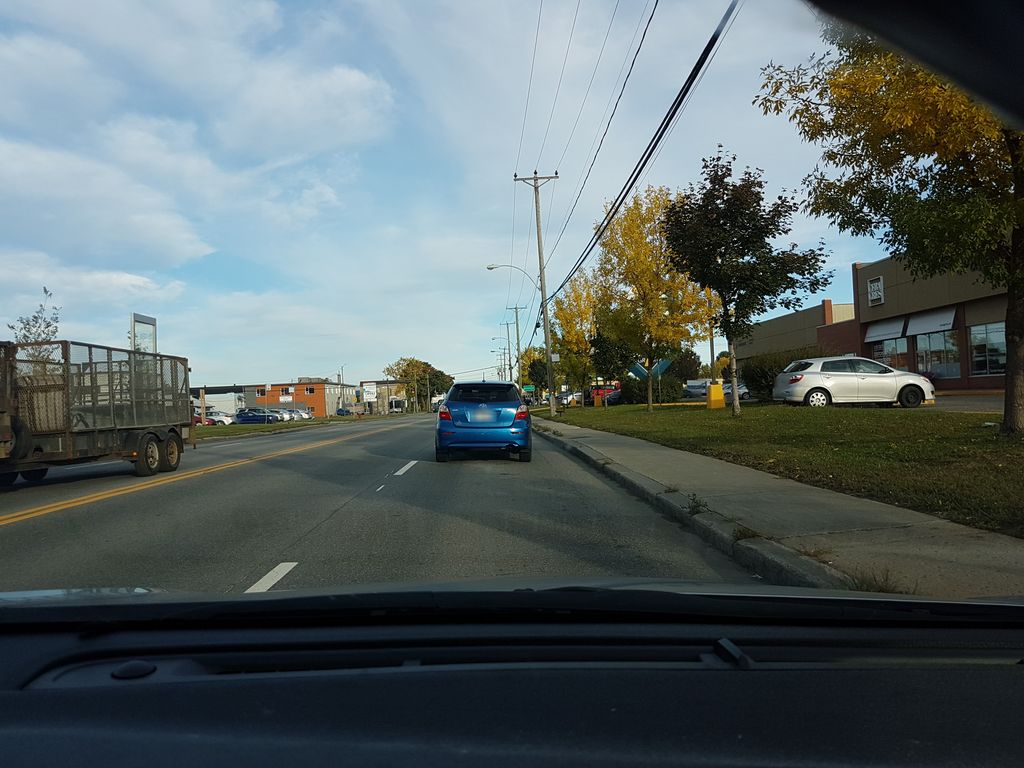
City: quebec_city